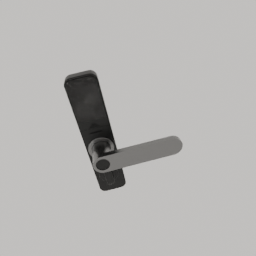
Label: mechanical